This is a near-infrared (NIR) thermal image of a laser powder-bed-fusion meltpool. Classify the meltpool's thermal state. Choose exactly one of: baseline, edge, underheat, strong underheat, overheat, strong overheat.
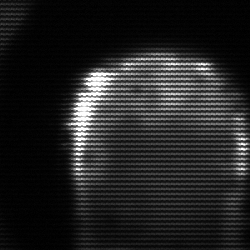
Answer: baseline